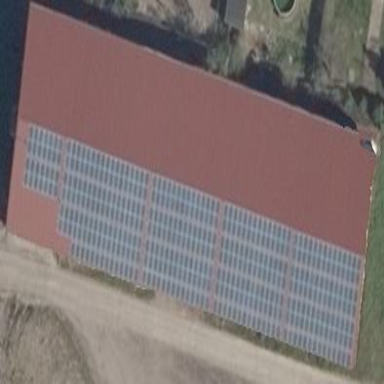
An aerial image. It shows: Solar photovoltaic panel generator on farm auxiliary building. The small installation generates electricity from solar energy.